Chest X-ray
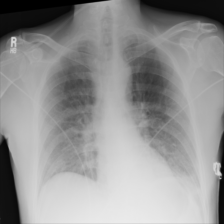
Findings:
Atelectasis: negative
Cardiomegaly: negative
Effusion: negative
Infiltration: positive
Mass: negative
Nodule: negative
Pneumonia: negative
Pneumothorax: negative
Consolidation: negative
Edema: negative
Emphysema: negative
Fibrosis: negative
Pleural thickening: negative
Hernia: negative